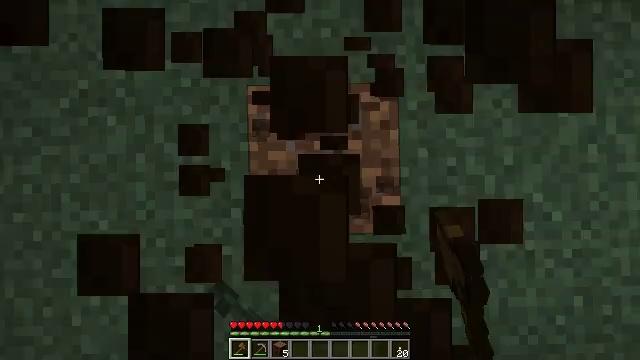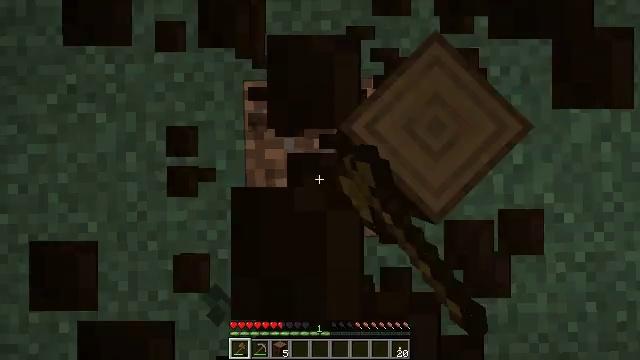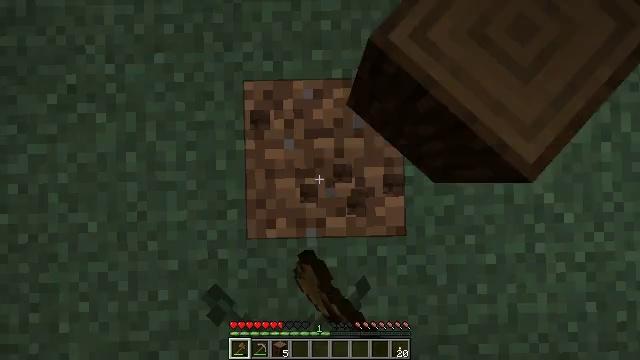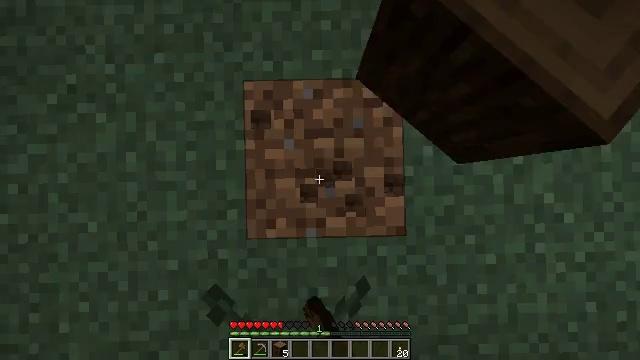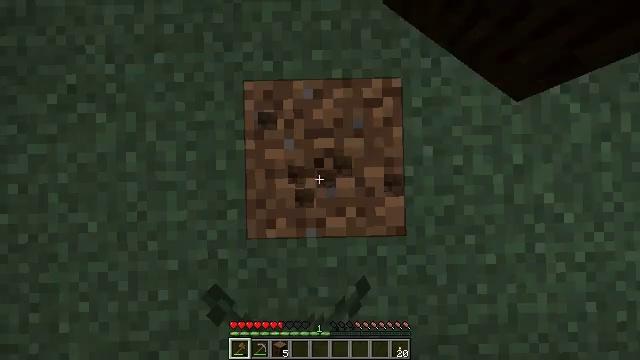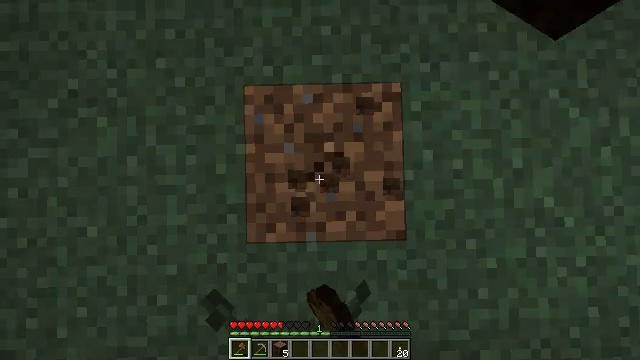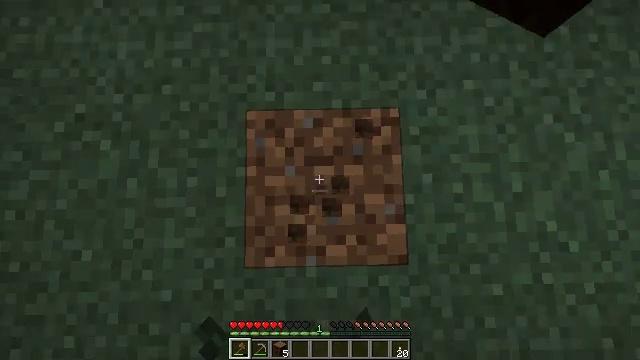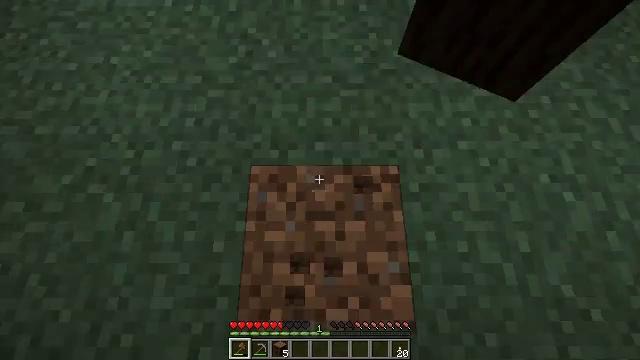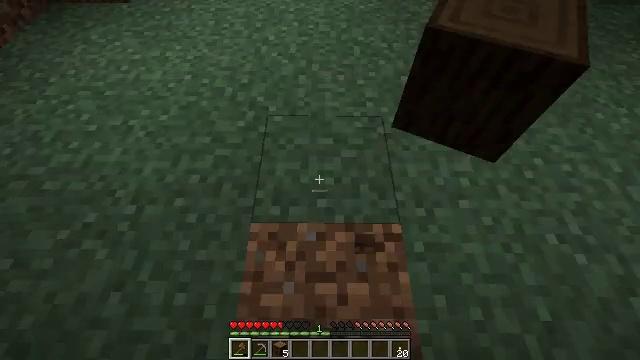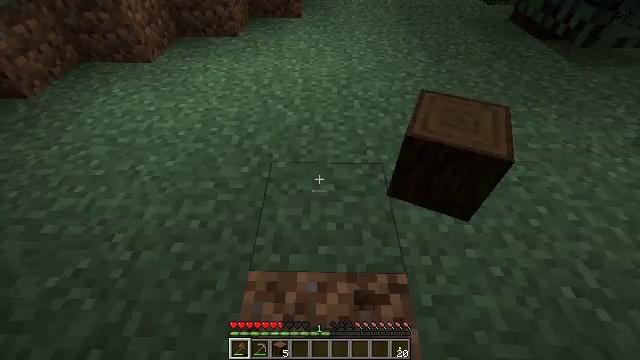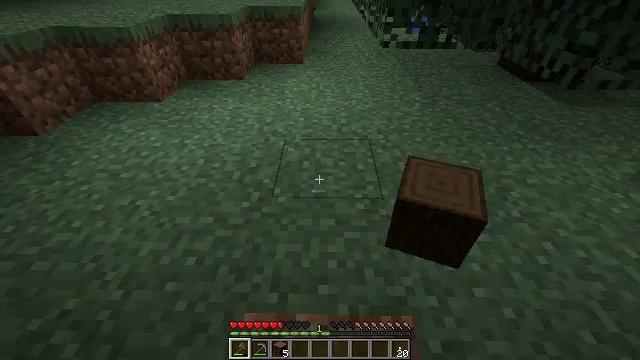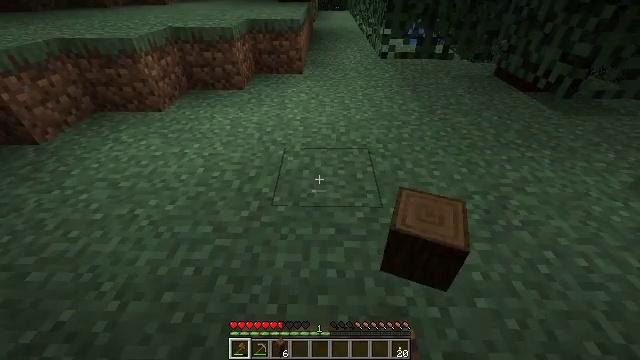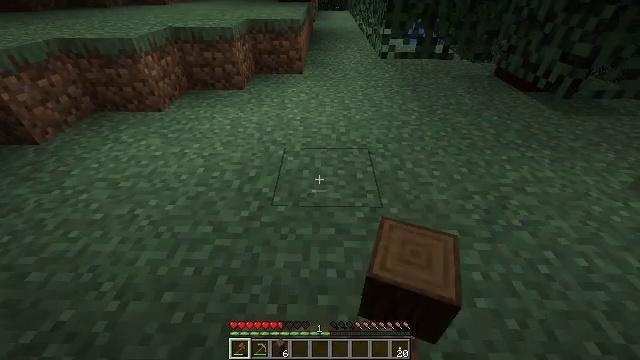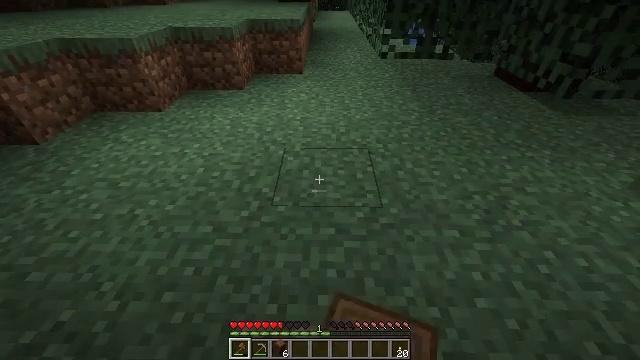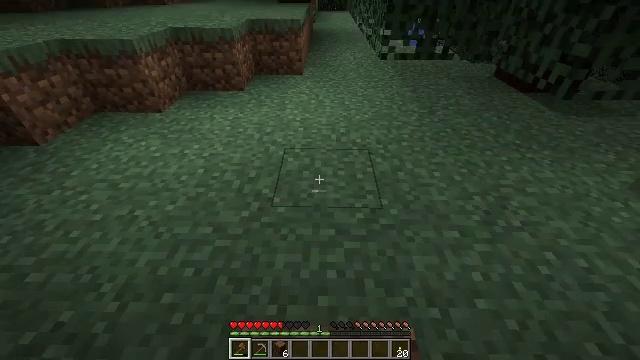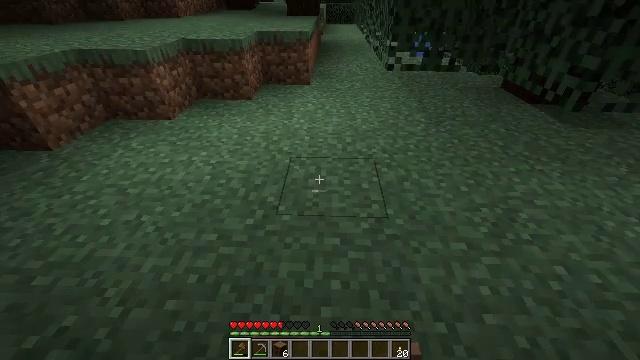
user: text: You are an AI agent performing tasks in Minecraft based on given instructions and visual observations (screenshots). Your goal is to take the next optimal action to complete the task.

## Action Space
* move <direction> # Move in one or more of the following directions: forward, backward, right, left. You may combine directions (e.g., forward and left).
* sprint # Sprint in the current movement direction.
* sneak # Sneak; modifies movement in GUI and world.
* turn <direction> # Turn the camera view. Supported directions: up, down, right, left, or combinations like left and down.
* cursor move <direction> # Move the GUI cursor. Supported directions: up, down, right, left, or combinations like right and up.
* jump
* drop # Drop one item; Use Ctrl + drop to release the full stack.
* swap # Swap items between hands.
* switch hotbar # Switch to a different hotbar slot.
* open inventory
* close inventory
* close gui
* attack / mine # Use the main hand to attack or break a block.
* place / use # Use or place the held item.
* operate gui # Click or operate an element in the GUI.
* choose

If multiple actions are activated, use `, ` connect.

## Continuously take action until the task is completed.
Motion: motion action
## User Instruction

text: Hunt fish.
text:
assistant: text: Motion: attack / mine
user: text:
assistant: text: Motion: attack / mine
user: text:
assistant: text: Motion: attack / mine
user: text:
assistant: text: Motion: attack / mine
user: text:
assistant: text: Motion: attack / mine
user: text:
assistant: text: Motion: turn up
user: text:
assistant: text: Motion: turn up
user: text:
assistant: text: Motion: turn up
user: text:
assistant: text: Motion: turn up
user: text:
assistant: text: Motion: turn up
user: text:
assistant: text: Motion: turn up
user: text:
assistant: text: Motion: no_op
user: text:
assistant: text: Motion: no_op
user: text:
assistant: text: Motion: no_op
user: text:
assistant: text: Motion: turn left and up
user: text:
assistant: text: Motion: turn left and up
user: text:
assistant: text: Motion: no_op
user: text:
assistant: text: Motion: no_op
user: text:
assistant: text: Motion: no_op
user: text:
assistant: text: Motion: no_op
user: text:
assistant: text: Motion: no_op
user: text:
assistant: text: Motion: no_op
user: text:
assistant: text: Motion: turn left
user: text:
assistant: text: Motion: turn left
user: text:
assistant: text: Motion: turn left
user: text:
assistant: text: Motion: turn left and up
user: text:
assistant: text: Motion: no_op
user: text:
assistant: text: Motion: no_op
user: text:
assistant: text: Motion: no_op
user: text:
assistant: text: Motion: no_op